Interaction volume radius: 10 \u00c5
Interaction volume height: 10 \u00c5
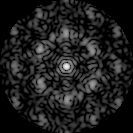
Disorder parameter: 0.5604